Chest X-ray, PA view. Patient: 54 years old, sex F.
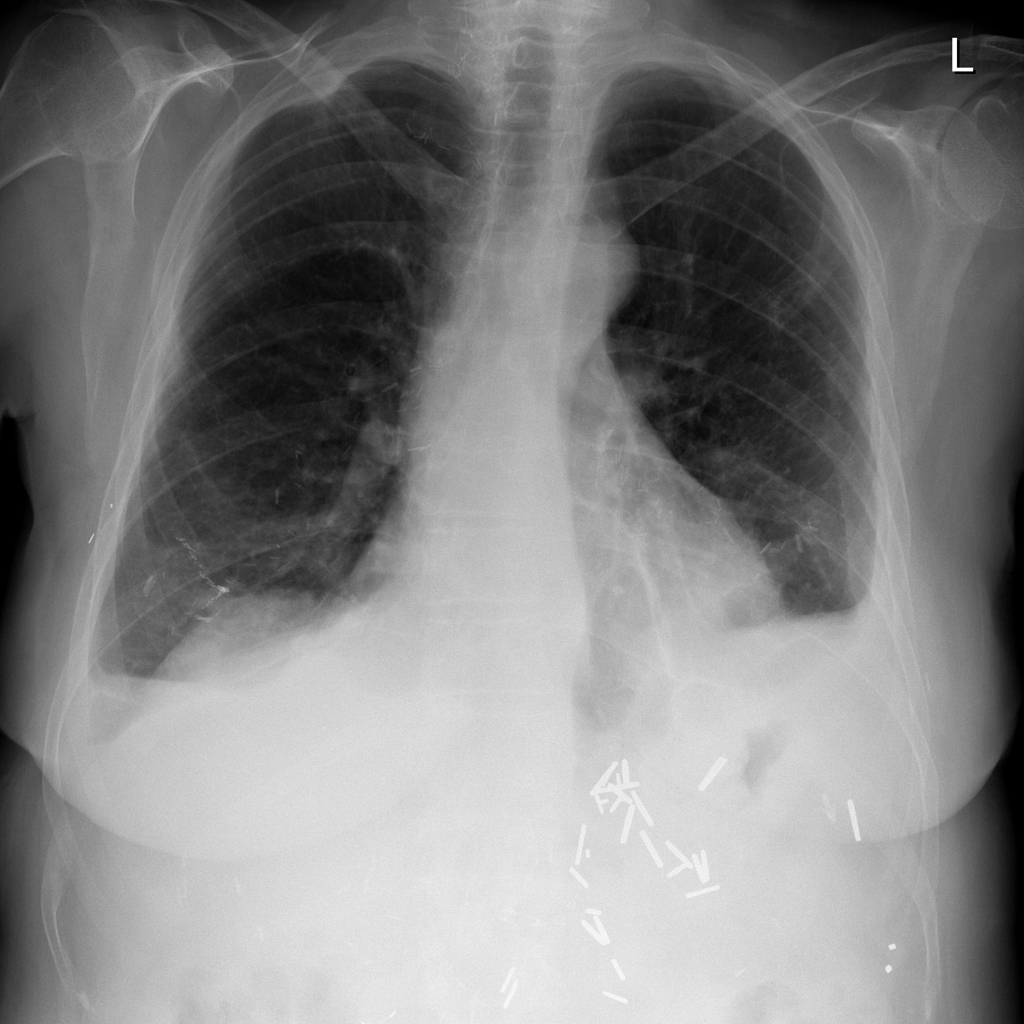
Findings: Atelectasis, Consolidation, Effusion